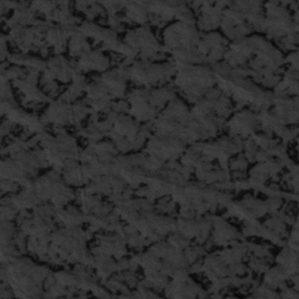
Label: frost